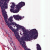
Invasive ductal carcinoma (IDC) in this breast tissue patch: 0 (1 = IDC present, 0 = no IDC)